Field crop: tomato
Growth stage: 2
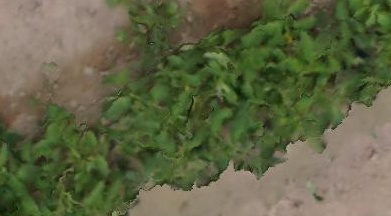
Species: tomato